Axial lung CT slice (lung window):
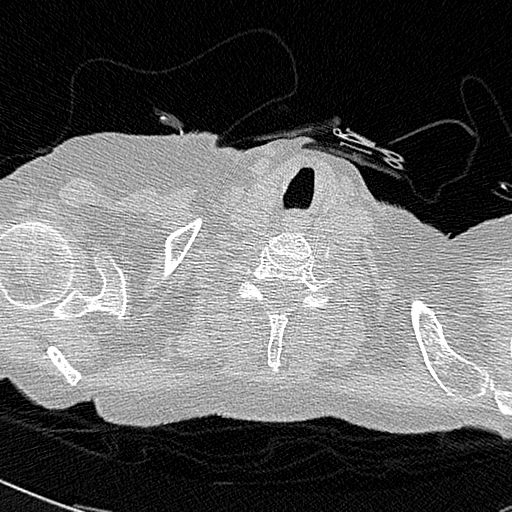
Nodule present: no